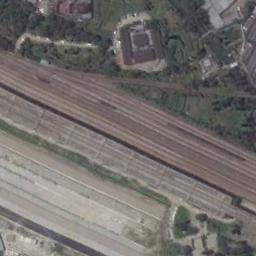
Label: railway